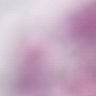
Metastatic tissue present: no